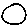
Label: circle